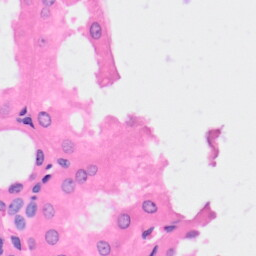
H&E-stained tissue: Kidney